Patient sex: M
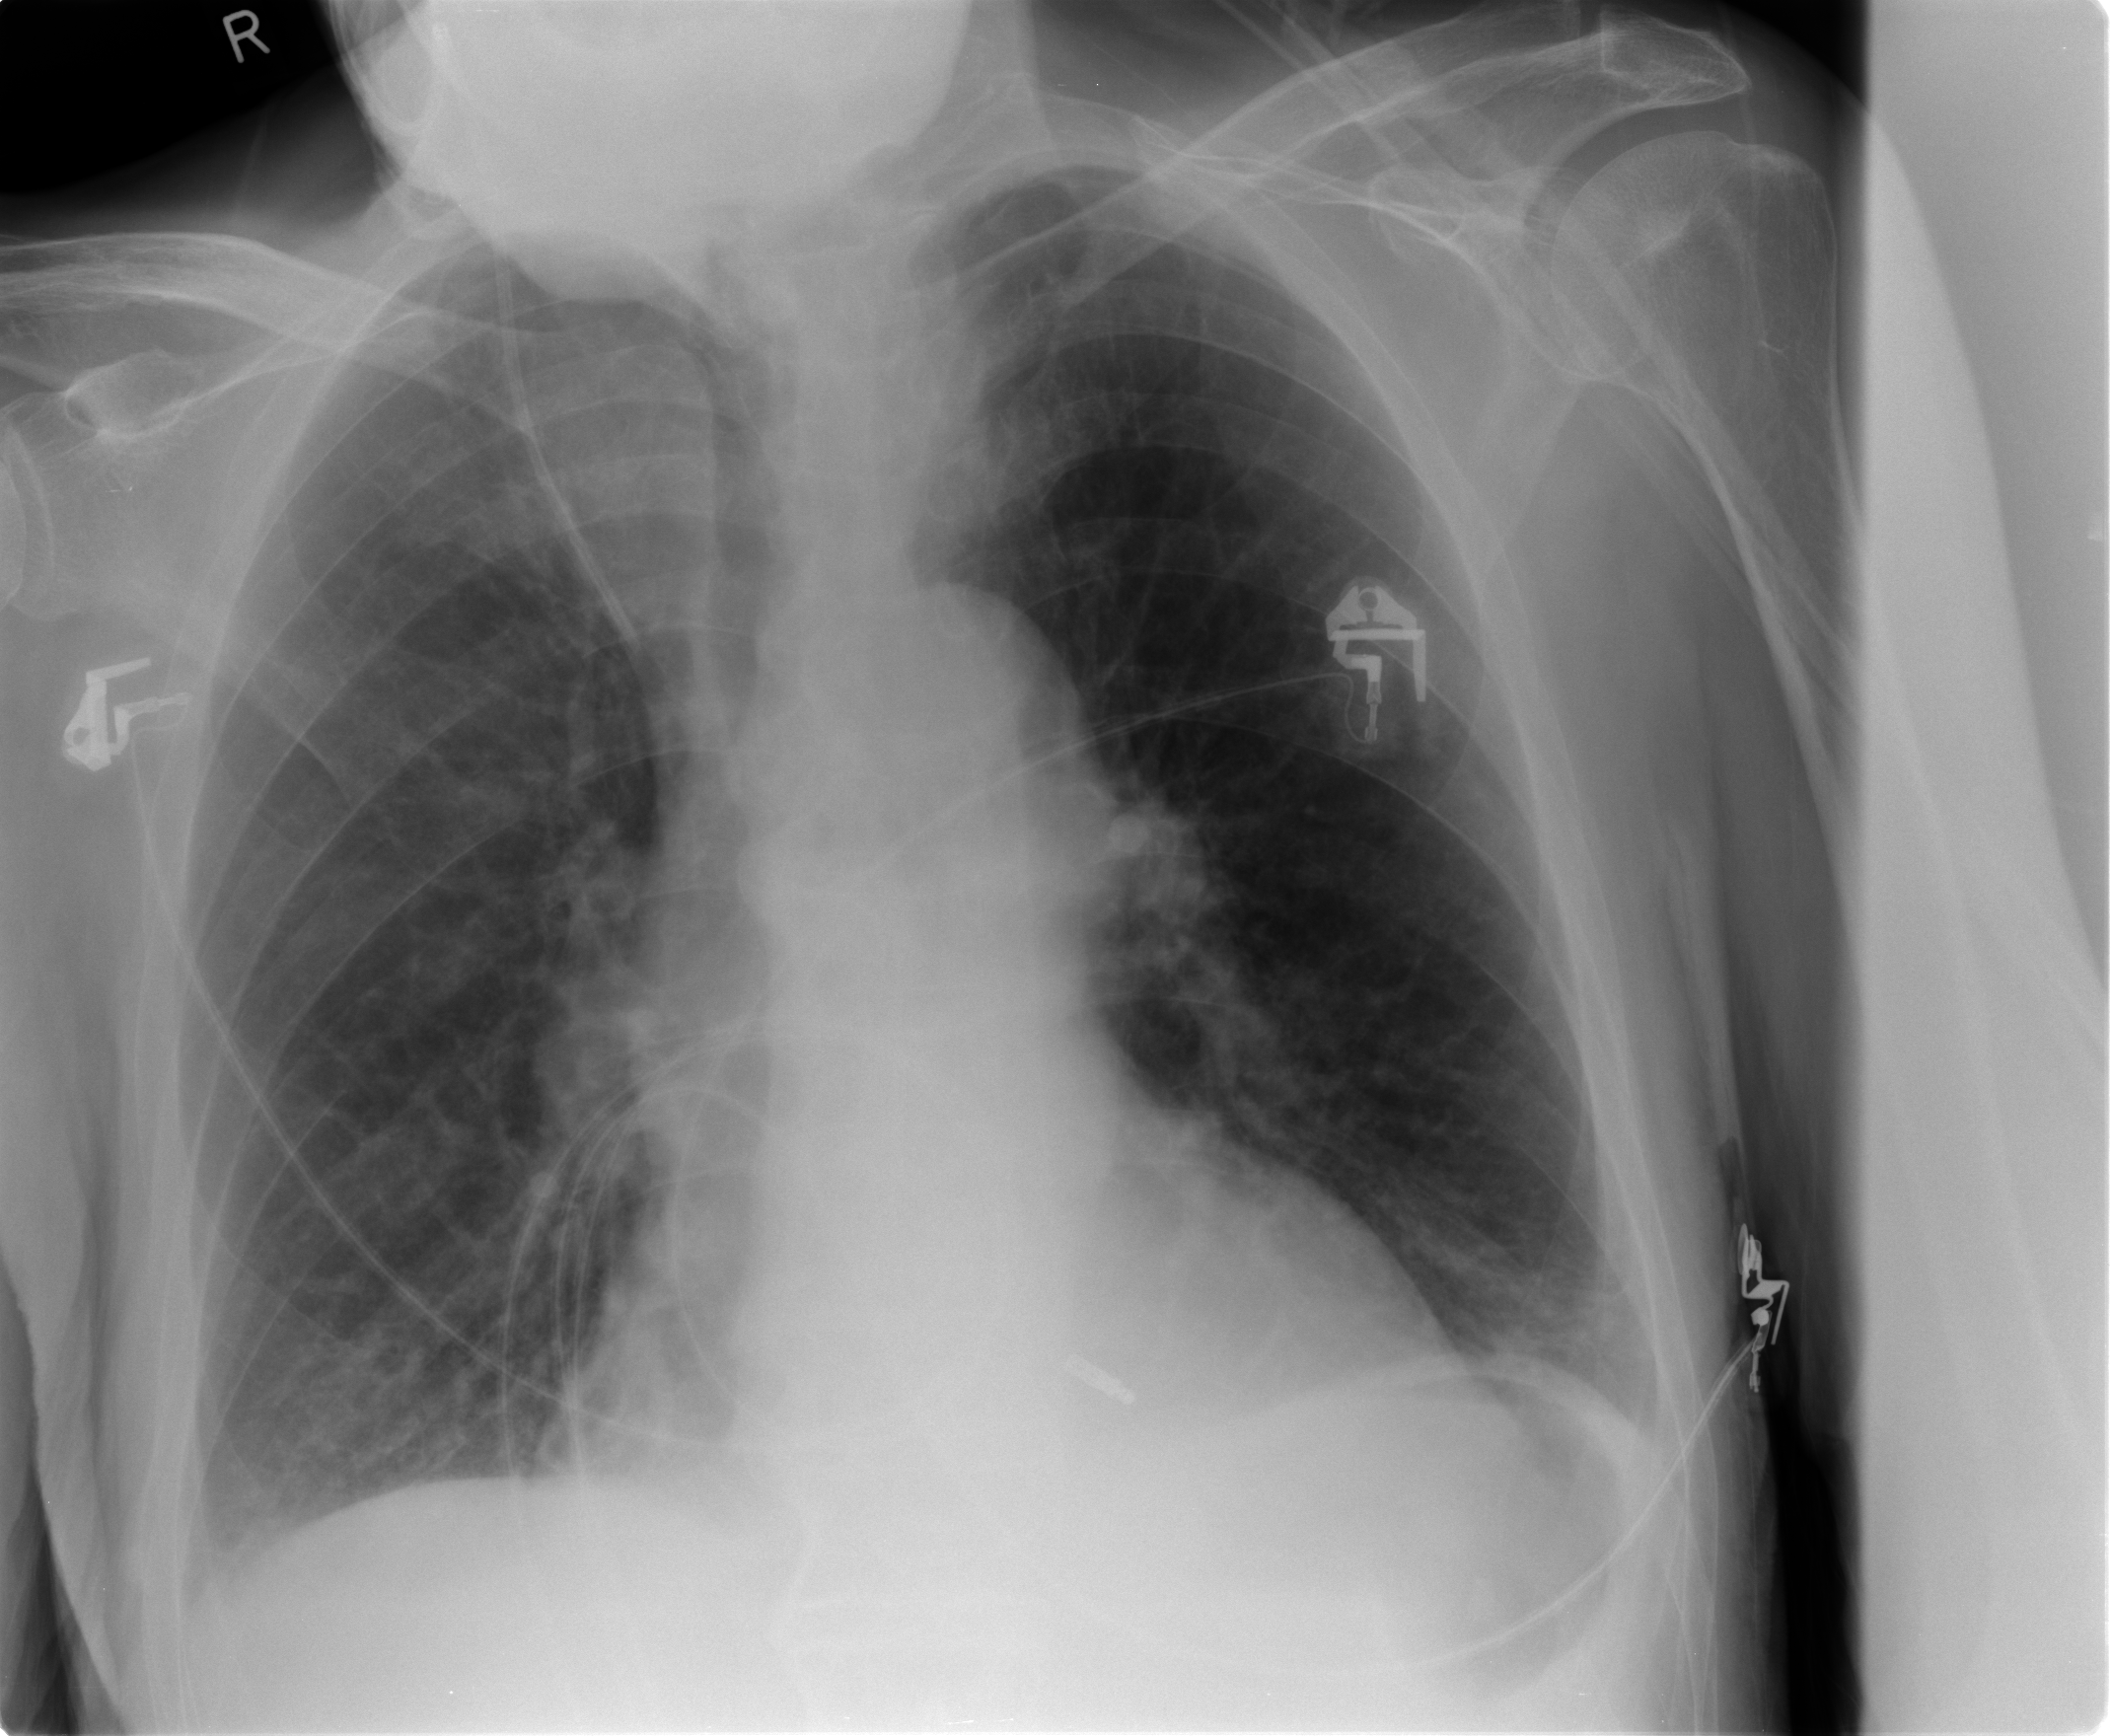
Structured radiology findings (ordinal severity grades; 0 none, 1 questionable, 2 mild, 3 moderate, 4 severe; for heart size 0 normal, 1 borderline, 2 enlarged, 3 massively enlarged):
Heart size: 2
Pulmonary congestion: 1
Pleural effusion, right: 1
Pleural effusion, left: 0
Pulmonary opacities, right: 1
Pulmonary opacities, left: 0
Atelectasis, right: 1
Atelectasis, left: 0